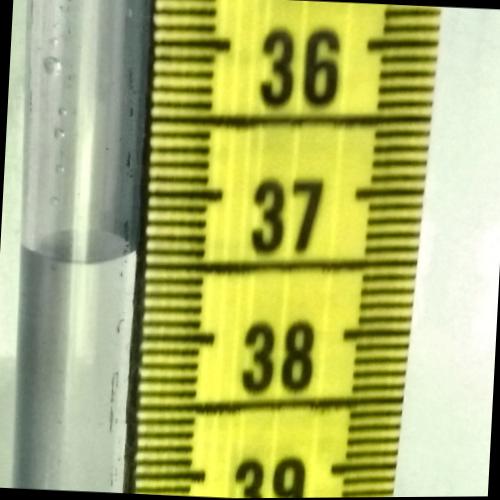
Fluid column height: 37.4 cm